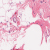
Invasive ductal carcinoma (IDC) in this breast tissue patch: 0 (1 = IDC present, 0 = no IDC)